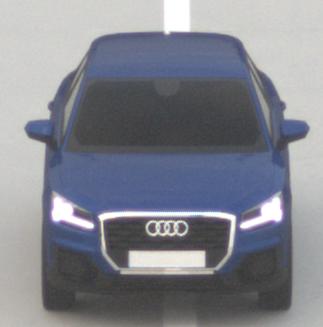
Make: Audi
Model: Q2
Model produced from: 2016
Model produced until: 2020
Doors: 5
Color: blue
Road condition: dry road
Daytime: morning or afternoon
Contrast: low contrast